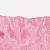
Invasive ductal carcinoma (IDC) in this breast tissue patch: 0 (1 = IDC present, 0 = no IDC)